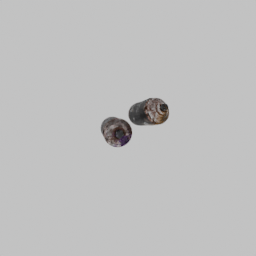
Label: tools